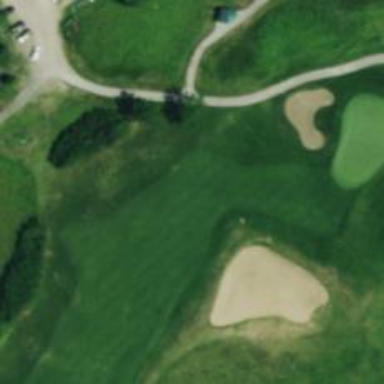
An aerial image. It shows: Golf hole.